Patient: sex F, age 65
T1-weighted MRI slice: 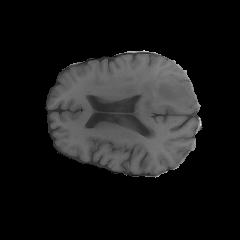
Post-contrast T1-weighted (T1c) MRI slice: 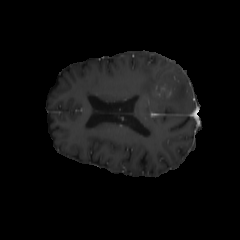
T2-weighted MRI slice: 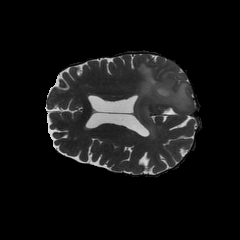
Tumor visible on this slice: yes
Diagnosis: Glioblastoma, IDH-wildtype
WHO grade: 4